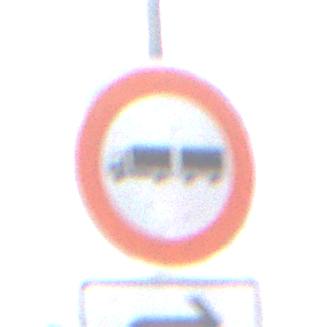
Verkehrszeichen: VerbotLastkraftwagenMitAnhaenger
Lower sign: RichtungsangabeDurchPfeile5
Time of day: SunriseSunset
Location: Outdoor (Nature)
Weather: PartlyCloudy
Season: NotSpecified
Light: Natural